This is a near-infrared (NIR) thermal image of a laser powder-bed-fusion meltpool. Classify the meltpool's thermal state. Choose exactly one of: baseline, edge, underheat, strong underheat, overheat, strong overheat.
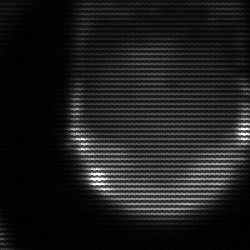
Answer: edge